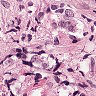
Metastatic tissue present: yes